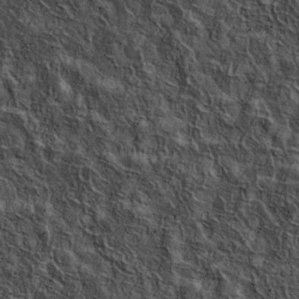
Label: non_frost